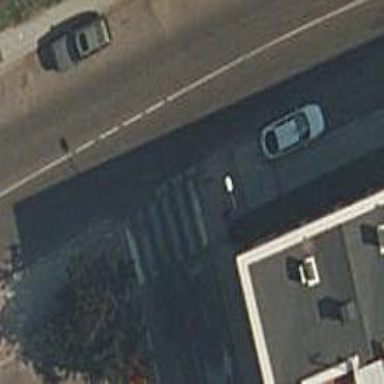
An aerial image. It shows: Zebra crossing on the road.